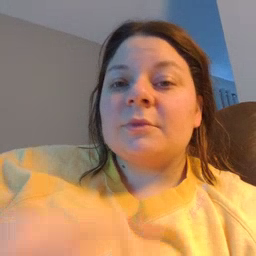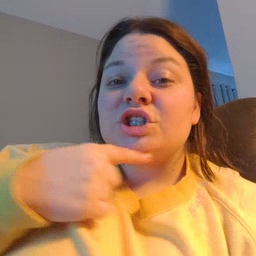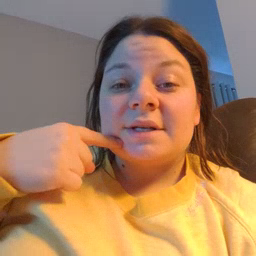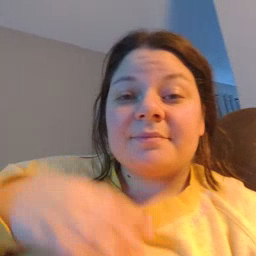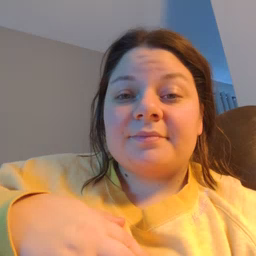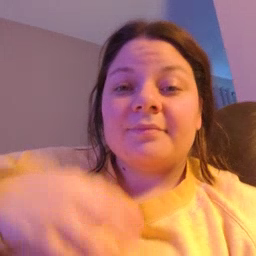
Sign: chin